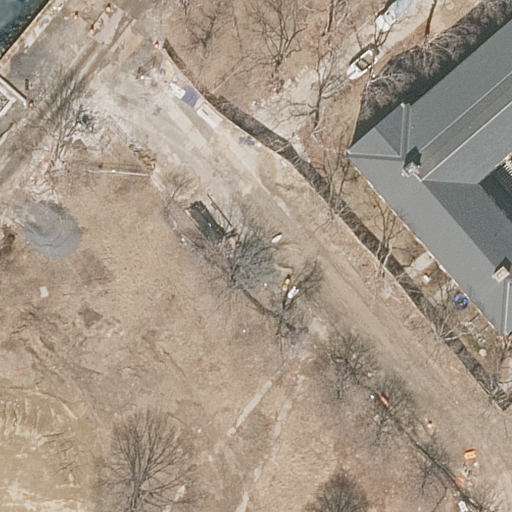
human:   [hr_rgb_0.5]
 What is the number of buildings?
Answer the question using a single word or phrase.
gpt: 1

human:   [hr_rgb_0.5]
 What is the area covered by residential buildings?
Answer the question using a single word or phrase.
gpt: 0m2

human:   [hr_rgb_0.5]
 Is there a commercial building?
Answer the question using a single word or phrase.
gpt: no

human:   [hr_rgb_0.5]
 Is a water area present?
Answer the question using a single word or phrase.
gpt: yes

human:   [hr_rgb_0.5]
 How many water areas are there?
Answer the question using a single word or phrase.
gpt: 1

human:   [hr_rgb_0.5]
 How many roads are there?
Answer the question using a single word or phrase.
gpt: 5

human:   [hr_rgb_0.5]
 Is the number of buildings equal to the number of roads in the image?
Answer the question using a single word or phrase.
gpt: no

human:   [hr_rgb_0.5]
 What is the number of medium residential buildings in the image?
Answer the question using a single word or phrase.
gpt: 0

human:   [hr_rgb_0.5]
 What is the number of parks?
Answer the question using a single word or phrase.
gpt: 1

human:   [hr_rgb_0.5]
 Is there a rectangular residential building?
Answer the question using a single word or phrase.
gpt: no

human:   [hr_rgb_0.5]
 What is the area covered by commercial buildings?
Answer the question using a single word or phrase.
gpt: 0m2

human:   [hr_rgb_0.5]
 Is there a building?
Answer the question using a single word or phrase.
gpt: yes

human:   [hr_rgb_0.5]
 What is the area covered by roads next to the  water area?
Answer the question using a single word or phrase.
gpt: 0m2

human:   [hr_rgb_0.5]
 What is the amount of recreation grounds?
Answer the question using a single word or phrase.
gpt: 1

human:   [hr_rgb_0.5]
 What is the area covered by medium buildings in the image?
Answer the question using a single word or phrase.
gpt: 0m2

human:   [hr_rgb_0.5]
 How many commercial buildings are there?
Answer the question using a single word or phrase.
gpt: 0

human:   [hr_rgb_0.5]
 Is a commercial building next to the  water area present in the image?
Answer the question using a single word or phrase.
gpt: no

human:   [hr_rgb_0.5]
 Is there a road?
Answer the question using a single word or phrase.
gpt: yes

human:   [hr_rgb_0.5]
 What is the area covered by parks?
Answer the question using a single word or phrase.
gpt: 7693m2

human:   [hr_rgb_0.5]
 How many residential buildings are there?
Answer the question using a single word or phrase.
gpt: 0

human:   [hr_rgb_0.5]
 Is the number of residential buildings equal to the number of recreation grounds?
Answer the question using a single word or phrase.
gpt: no

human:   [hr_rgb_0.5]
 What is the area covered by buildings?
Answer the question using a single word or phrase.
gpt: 793m2

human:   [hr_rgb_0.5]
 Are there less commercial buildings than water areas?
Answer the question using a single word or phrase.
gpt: yes

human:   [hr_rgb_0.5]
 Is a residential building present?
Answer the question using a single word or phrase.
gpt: no

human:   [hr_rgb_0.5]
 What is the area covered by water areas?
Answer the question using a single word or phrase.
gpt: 40m2

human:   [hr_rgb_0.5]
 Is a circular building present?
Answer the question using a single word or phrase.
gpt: no

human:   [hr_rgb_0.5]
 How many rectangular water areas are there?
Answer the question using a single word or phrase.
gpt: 1

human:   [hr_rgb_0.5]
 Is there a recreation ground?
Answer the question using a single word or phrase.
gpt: yes

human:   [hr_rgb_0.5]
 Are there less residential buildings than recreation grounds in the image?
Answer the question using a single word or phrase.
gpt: yes

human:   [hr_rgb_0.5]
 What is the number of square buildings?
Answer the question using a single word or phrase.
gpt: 0

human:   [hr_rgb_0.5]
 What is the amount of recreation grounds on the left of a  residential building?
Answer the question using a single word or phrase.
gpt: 0

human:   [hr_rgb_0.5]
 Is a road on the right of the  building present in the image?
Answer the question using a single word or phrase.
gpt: no

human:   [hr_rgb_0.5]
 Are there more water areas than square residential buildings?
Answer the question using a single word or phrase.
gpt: yes

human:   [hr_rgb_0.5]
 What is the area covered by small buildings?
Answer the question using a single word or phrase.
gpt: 0m2

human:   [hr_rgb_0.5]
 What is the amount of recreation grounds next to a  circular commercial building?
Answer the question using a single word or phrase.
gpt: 0

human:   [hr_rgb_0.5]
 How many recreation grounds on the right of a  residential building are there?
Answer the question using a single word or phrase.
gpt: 0

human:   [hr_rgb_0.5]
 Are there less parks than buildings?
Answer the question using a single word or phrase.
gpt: no

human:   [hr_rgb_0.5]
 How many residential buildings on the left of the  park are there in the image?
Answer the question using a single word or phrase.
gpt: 0

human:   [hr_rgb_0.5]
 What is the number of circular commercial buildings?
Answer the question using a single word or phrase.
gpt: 0

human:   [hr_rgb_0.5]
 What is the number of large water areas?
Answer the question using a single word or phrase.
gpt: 0

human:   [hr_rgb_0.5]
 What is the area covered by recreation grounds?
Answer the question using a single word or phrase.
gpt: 608m2

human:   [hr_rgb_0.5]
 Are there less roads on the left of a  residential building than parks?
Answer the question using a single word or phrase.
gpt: yes

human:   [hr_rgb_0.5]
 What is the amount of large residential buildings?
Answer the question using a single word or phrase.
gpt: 0

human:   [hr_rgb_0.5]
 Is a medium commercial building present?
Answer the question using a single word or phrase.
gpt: no

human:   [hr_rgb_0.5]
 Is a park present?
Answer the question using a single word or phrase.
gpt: yes

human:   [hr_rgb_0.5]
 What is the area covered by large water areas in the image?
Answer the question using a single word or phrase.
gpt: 0m2

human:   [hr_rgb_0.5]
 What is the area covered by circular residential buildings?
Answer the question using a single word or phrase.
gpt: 0m2

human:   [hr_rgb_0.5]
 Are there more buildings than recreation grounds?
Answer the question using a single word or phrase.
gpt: no

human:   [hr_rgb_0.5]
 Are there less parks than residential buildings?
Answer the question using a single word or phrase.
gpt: no

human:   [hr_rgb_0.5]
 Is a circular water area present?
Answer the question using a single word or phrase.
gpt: no

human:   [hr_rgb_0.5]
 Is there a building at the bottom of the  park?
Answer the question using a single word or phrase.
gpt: yes

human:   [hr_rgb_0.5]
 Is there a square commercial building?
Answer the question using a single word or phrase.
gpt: no

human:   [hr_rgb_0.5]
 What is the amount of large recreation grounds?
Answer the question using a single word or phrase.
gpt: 1

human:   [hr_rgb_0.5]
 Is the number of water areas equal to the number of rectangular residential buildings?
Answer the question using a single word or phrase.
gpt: no

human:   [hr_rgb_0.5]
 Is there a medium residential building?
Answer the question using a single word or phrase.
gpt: no

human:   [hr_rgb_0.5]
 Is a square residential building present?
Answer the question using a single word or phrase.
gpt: no

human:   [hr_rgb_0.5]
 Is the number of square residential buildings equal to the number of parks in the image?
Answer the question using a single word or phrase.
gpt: no

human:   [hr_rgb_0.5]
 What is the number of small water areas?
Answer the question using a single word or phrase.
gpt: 1

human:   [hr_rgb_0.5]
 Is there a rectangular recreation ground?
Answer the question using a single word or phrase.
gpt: yes

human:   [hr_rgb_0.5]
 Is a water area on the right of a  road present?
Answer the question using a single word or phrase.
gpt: no

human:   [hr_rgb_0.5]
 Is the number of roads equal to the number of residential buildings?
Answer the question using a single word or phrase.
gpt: no

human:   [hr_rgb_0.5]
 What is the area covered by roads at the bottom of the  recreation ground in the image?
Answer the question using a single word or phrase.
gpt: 0m2

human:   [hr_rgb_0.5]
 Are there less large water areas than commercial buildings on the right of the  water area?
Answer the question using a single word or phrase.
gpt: no

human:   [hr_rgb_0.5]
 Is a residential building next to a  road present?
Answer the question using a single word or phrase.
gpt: no